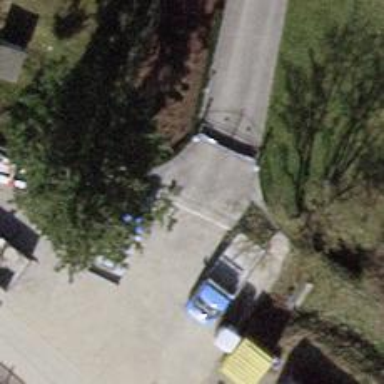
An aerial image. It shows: Gate.